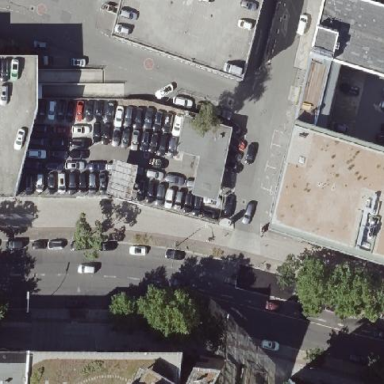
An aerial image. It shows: Commercial area with car shop.